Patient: sex M, age 65
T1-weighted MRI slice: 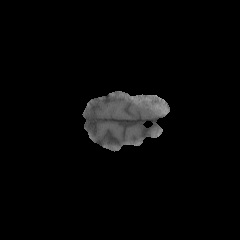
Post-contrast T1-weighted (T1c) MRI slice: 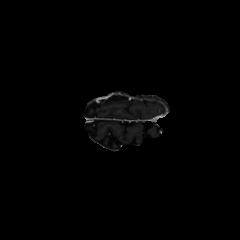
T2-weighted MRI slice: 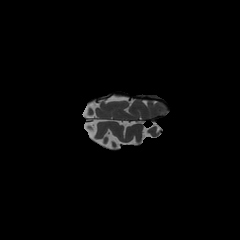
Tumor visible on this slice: no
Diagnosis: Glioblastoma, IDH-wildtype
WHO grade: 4